Question: I am relatively new at using ASP.NET MVC, however I have got experience with using Web Forms.
My page has some cascading selects which in turn ajax load the next and finally reload the contents of the ajax tabs (jQuery UI).
One of the tabs has a search button which when submitted via jQuery loads a partial view into the given div using the code below:
'''
$("#frm_Search").submit(function (e) {
if ($("#frm_Search").valid()) {
e.preventDefault();
$.post('@Url.Action("SearchResult", "Info")', {CCode:"", Period:"201108", Type:"XYZ"}, function (result) {
$('#div_SearchResult').html(result);
});
}
})
'''
However when I click on the paging links for the WebGrid the parameters get nulled and thus no data rendered.
I would be greatful for any advice or guidance as I am unsure if I am going about solving this problem correctly.

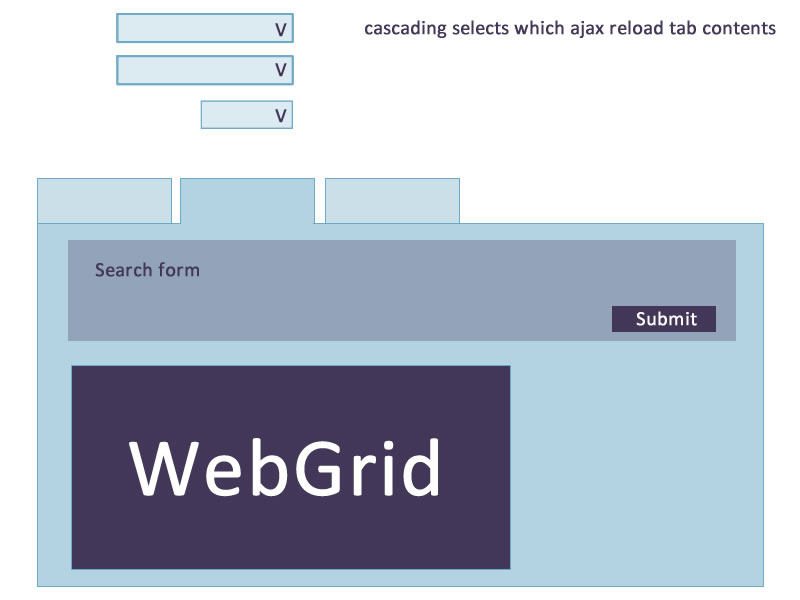
Answer: The problem is the Webgrid's self-generated paging links do not propagate any QSPs other than the ones needs. This also causes headaches for people trying to add filtering to the Webgrid.
I have an answer on another question that shows how you can facilitate getting QSPs back into the page links, but it involves generating them yourself via a Razor helper.
<URL>
There are code fragments in there to inspire you.